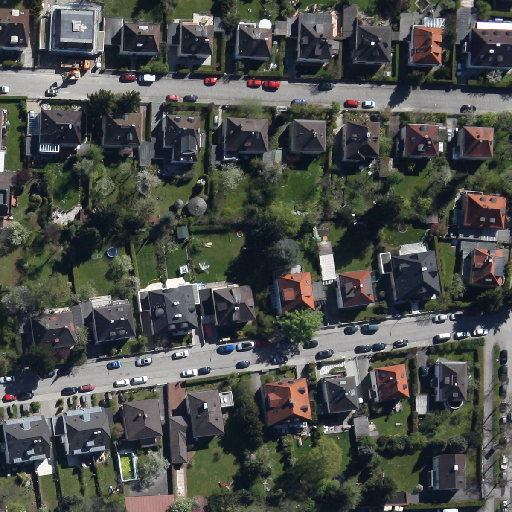
Referring expression: heavy-duty vehicle